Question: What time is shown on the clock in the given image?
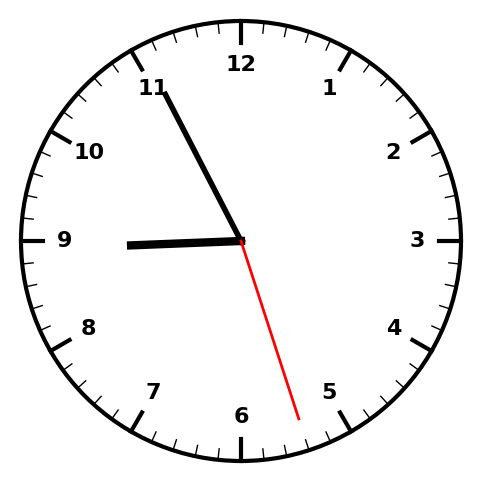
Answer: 08:55:27